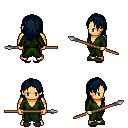
a pixel art fantasy rpg character, male body template, human, tanned skin, green robe, metal pants, raven long hairstyle, gray slippers, spear, four views (front, back, left, right), 2x2 character sprite sheet, small pixel art, hard edges, no anti-aliasing